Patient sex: M
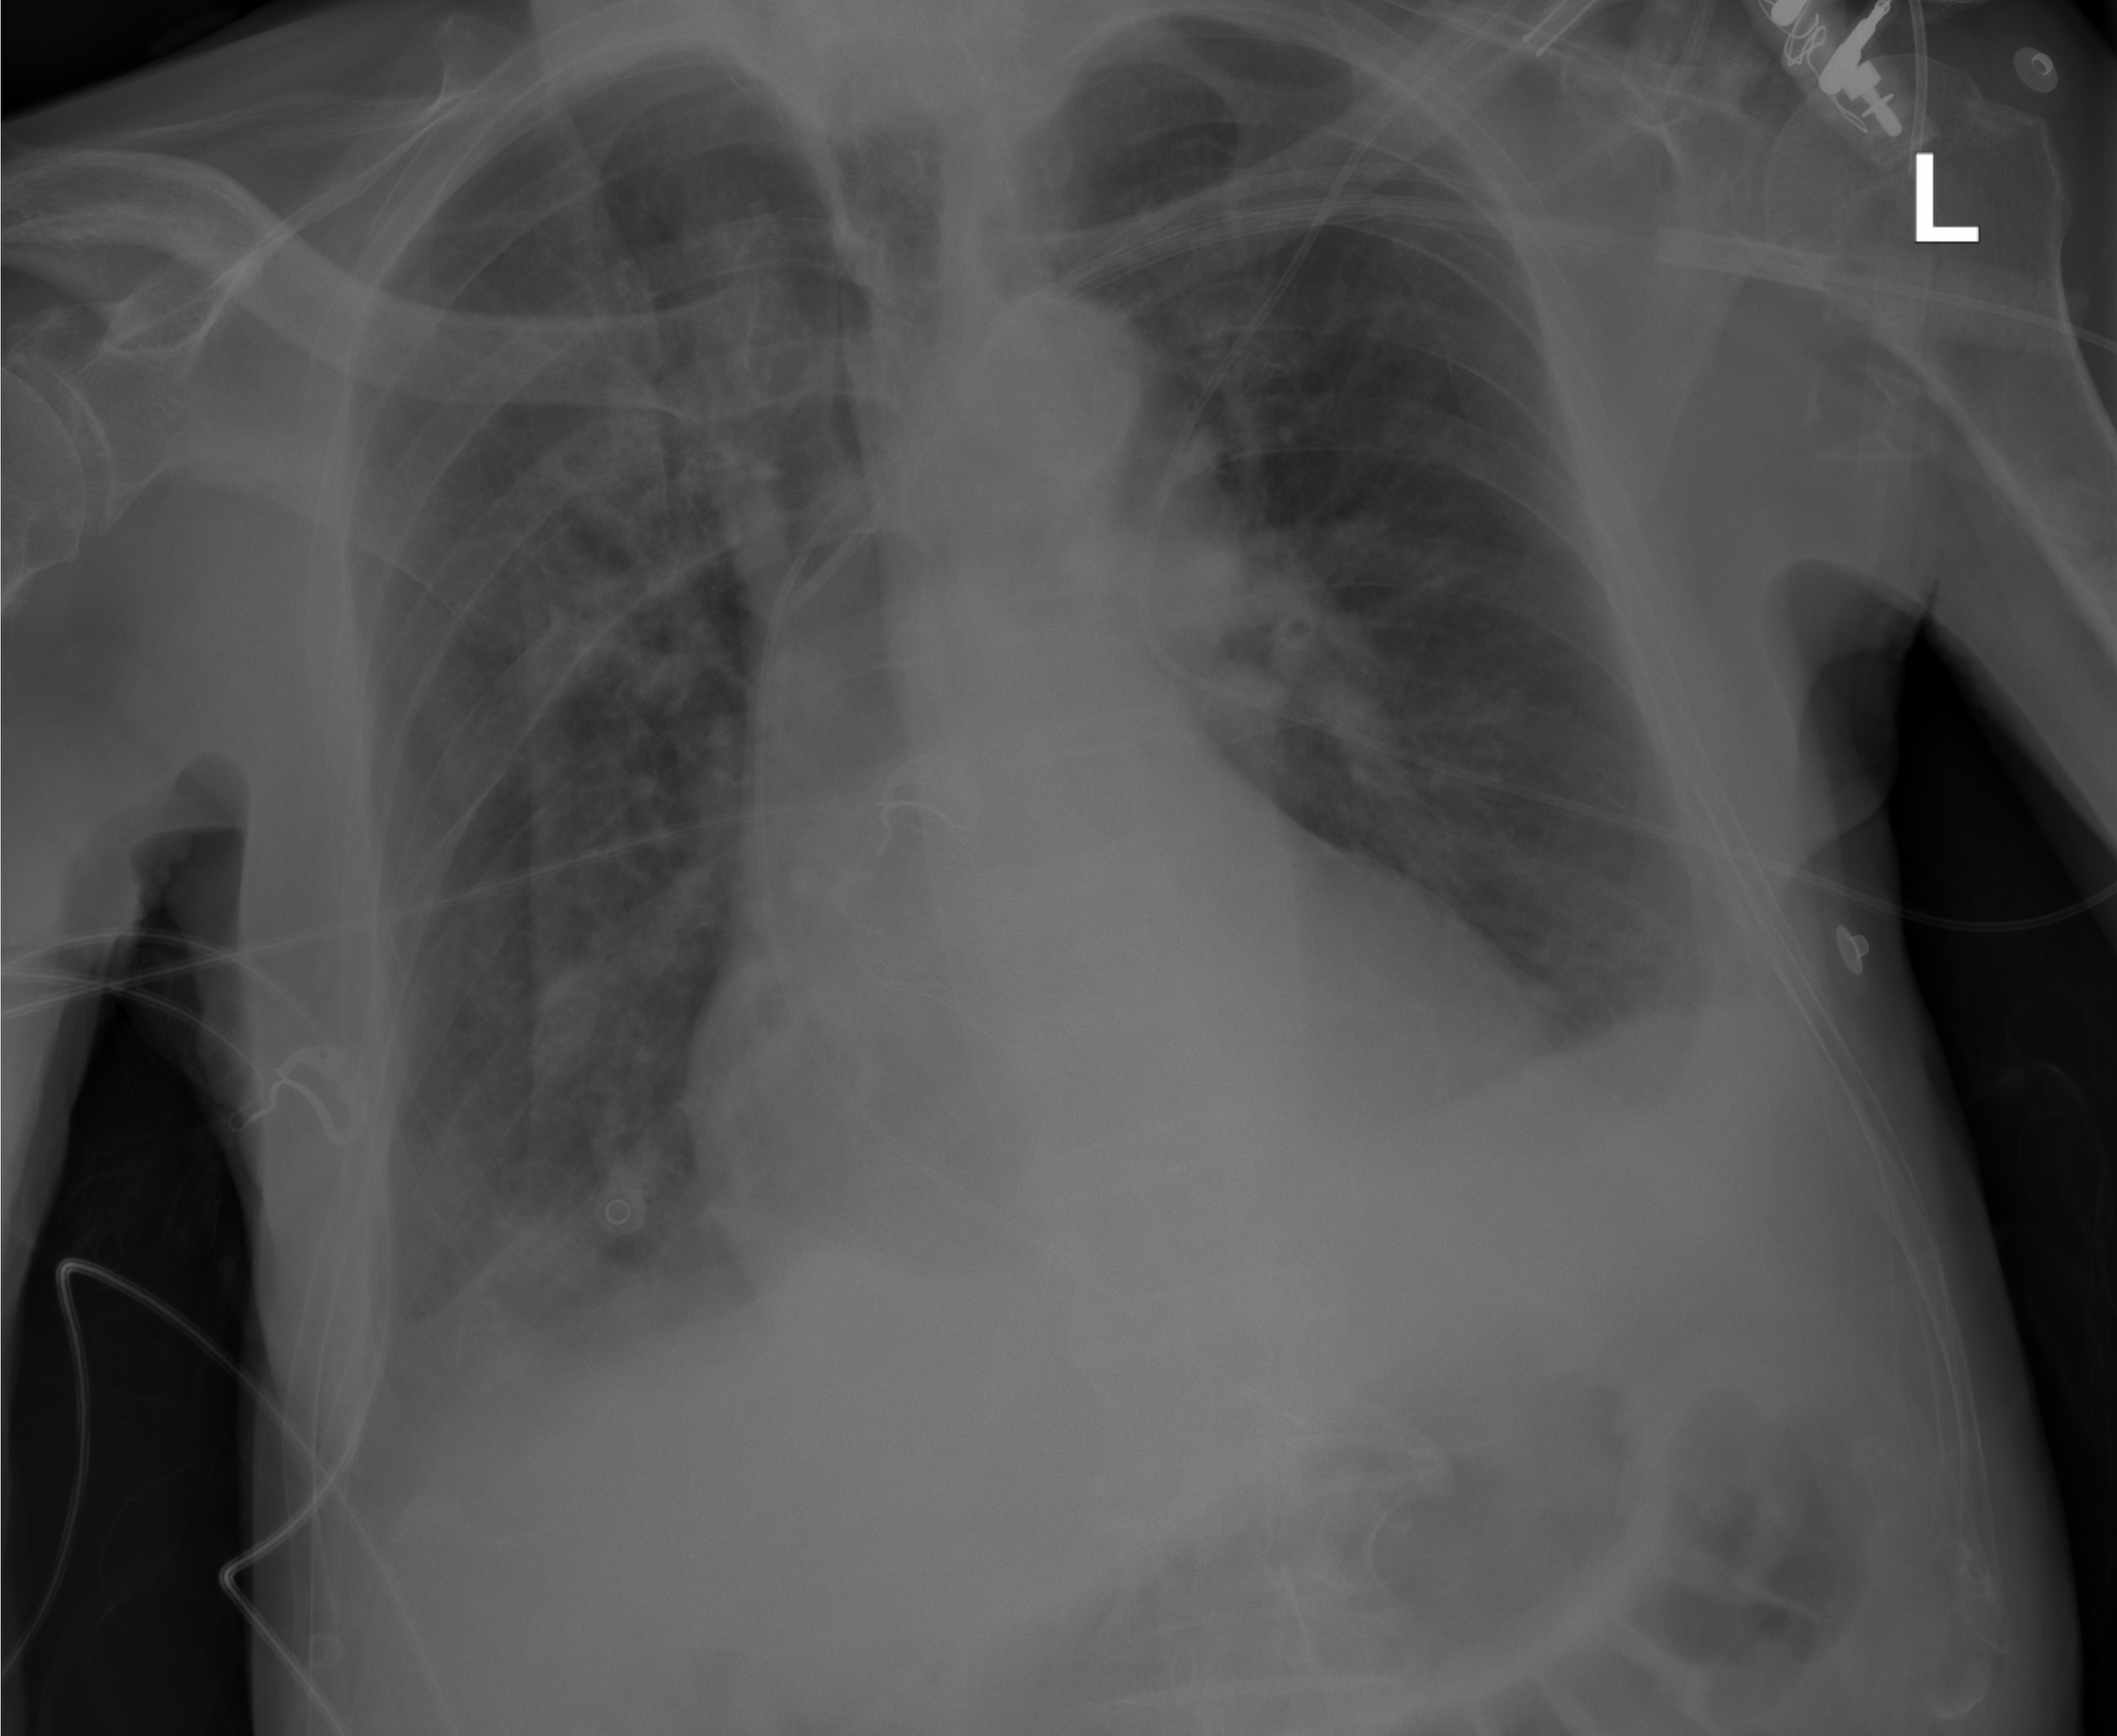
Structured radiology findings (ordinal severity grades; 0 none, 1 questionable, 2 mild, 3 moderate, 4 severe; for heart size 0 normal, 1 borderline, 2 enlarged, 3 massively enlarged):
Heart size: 0
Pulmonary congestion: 0
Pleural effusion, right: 0
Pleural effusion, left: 1
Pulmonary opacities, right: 0
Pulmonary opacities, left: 0
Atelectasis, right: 1
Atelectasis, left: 1